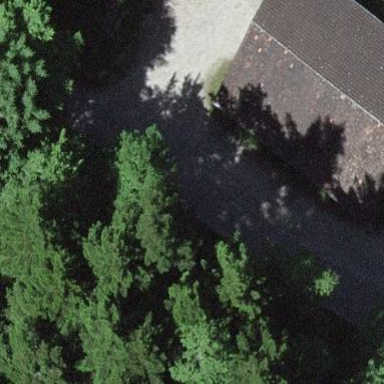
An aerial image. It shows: Gabled barn with sloped roof.